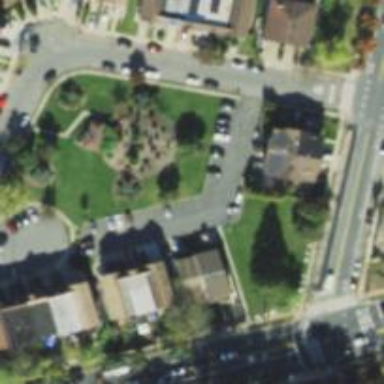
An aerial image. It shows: Unmarked crossing on footway.